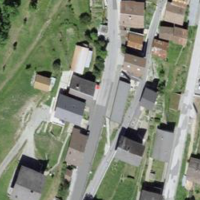
EUNIS habitat code: 54
Species observed at this site:
Chelidonium majus